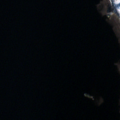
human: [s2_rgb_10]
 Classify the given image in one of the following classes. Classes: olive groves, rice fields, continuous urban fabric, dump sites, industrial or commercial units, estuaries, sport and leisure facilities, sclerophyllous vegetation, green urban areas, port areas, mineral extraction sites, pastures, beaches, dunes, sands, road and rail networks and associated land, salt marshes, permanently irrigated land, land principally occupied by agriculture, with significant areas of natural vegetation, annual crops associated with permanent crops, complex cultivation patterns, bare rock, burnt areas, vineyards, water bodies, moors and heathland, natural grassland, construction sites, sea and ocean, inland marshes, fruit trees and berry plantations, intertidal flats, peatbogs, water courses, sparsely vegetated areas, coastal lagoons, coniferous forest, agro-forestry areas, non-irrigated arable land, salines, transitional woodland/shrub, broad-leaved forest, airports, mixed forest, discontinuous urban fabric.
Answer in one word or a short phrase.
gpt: airports, water bodies